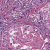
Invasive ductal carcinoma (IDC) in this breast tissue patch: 0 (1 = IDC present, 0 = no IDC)